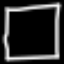
Label: square